Field crop: maize
Growth stage: 2
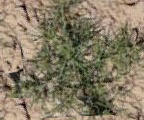
Species: salsola